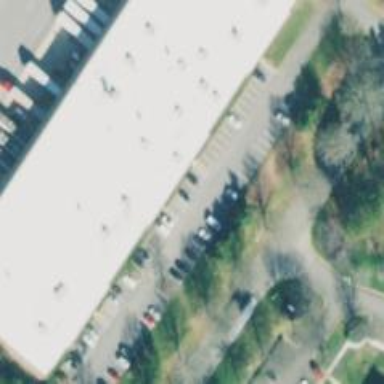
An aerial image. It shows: Office building.